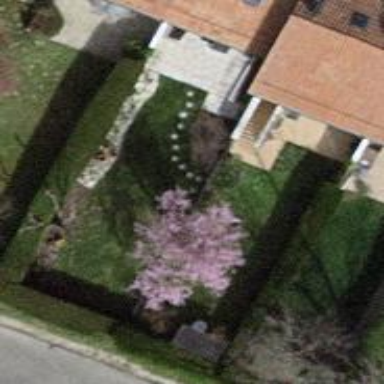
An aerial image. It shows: Garden enclosed by fence.